Field crop: tomato
Growth stage: 2
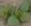
Species: solanum